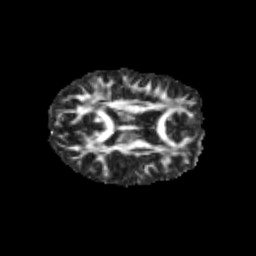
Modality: FA
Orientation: axial
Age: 13
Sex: female
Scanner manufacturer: siemens
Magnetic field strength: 3 T
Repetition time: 3.8 s
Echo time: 0.07 s